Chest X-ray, AP view. Patient: 36 years old, sex M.
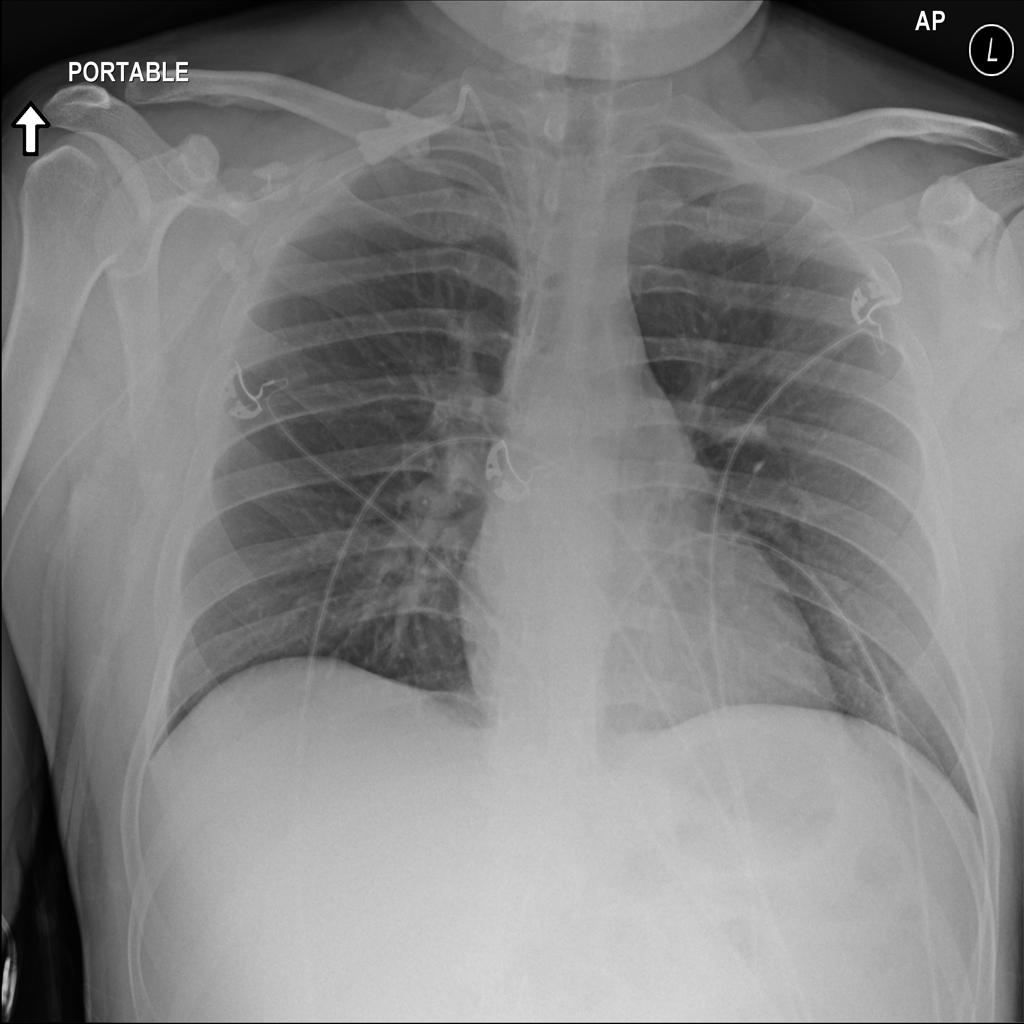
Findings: Infiltration